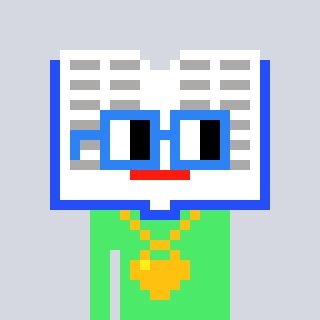
a pixel art character with square blue glasses, a dictionary-shaped head and a teal-colored body on a cool background